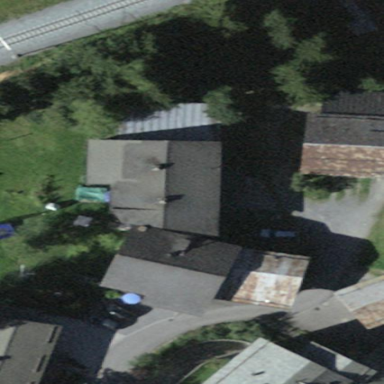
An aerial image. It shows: Building with tile roof.